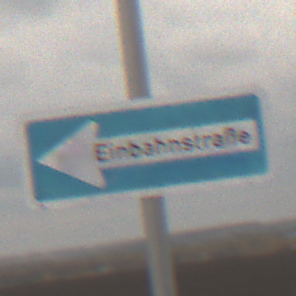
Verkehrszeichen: EinbahnstrasseLinksweisend
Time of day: MorningAfternoon
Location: Outdoor (Nature)
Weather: Overcast
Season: NotSpecified
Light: Natural